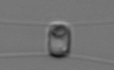
Label: Chaetoceros_similis